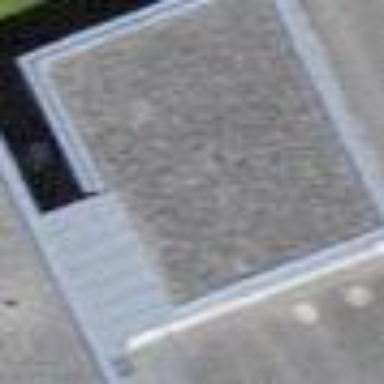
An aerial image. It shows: Garage building.